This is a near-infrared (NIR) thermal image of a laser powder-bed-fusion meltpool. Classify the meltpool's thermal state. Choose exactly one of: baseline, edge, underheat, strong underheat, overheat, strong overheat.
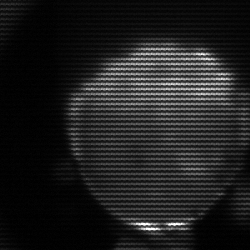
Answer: edge